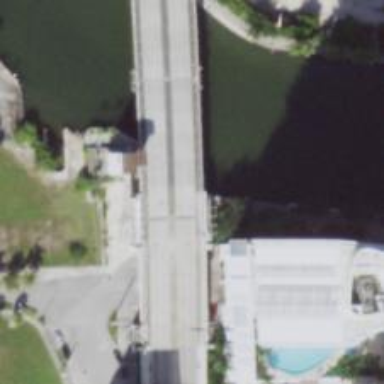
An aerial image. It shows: Bascule movable footway bridge.